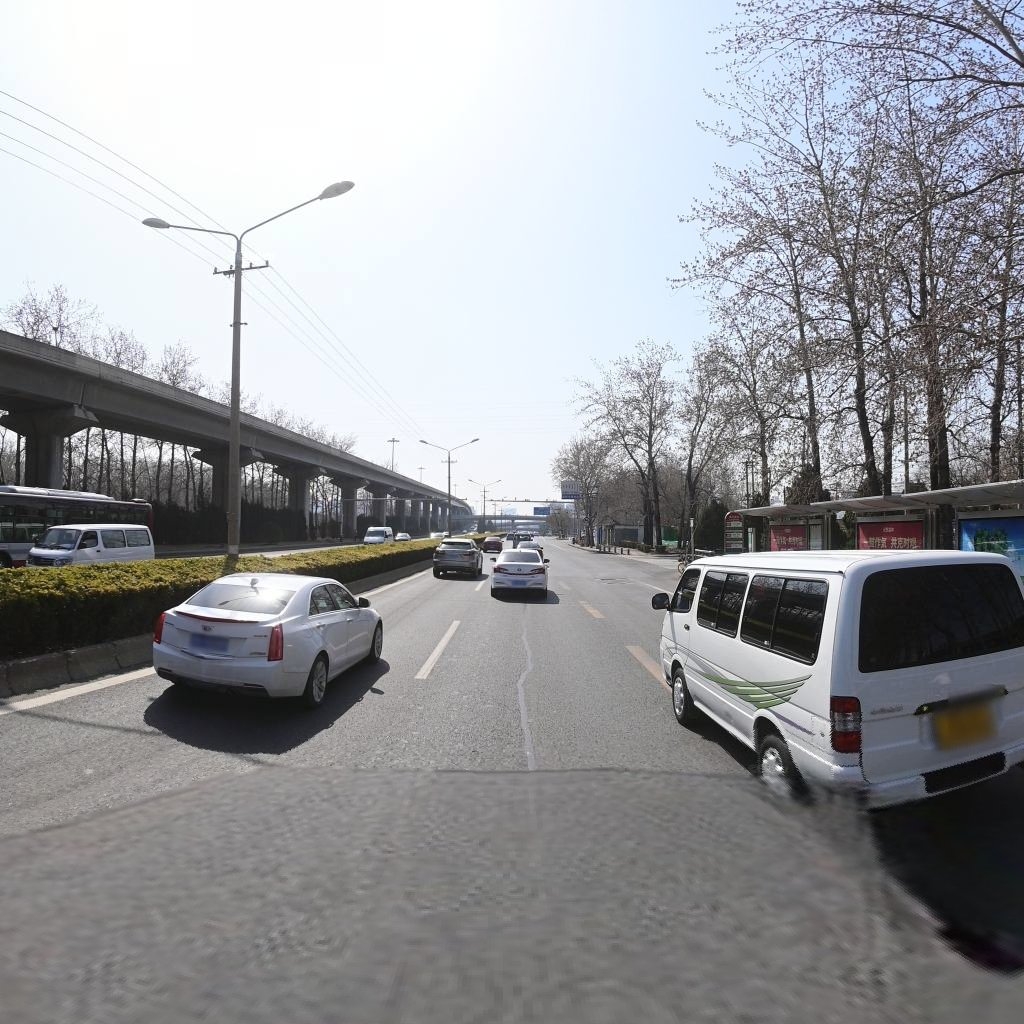
Region: Chaoyang
Road damage annotations: longitudinal patch, manhole cover